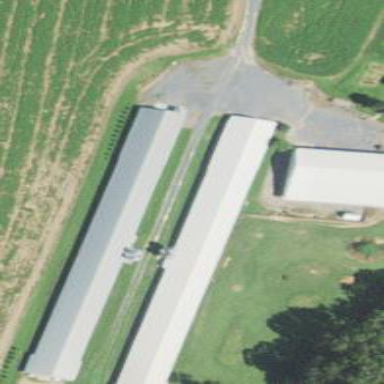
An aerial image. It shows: Farm auxiliary building.